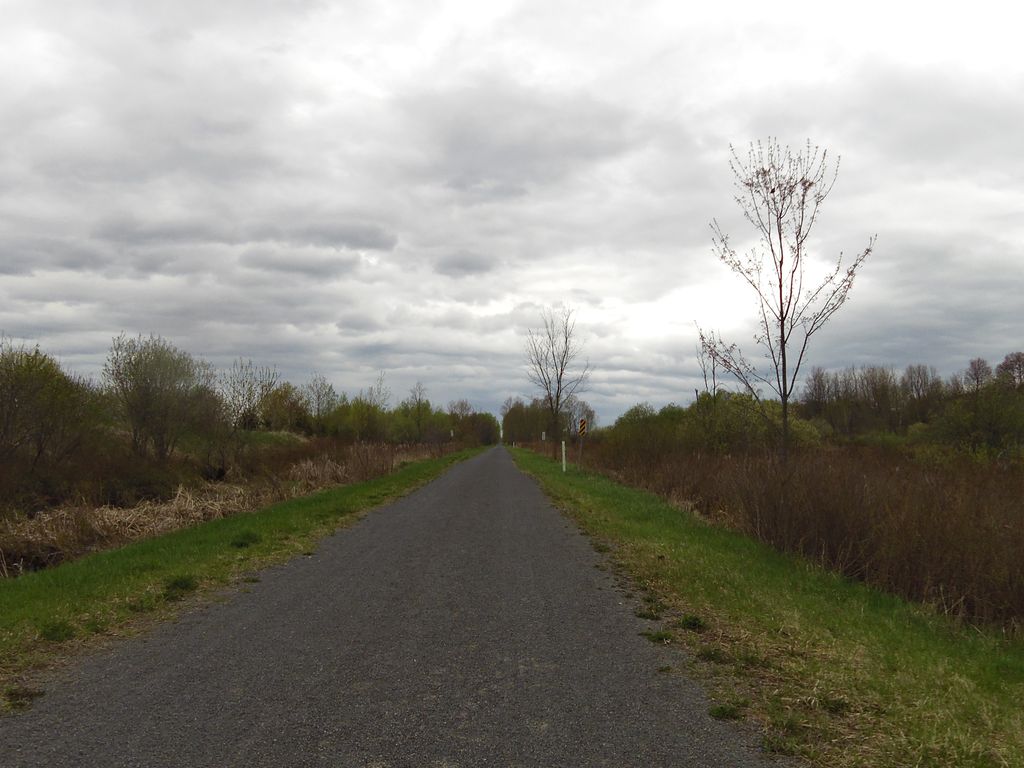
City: ottawa-gatineau